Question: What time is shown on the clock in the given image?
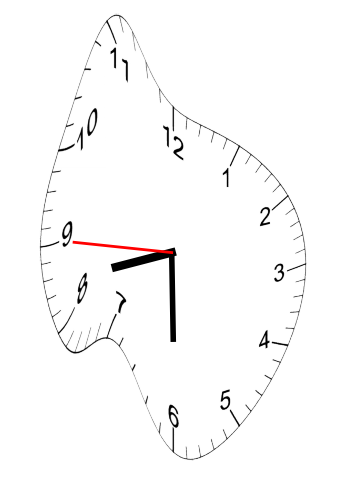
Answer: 08:29:45